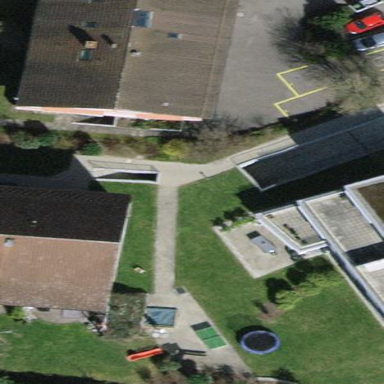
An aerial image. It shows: Building with tile roof.